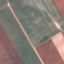
Land use / land cover: AnnualCrop